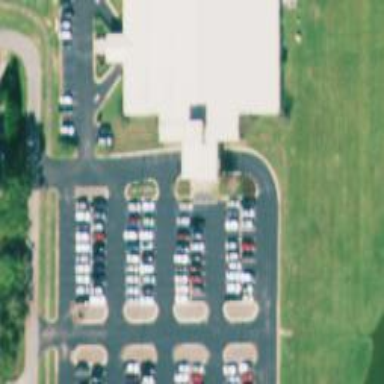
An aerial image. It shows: Parking space.